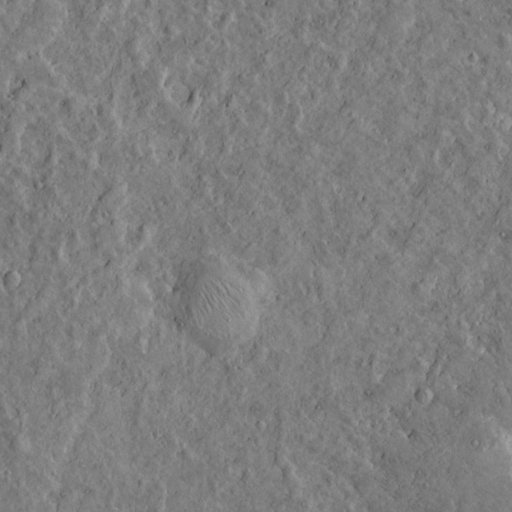
Classes present: Background, Cone